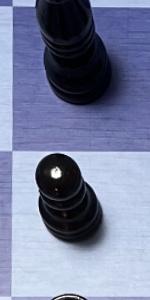
Label: Pawn_Black